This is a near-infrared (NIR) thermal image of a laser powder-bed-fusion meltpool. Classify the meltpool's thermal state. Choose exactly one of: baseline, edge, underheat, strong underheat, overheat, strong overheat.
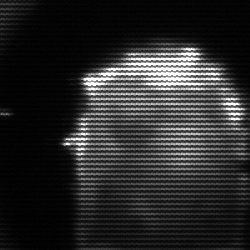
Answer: baseline